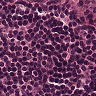
Metastatic tissue present: no